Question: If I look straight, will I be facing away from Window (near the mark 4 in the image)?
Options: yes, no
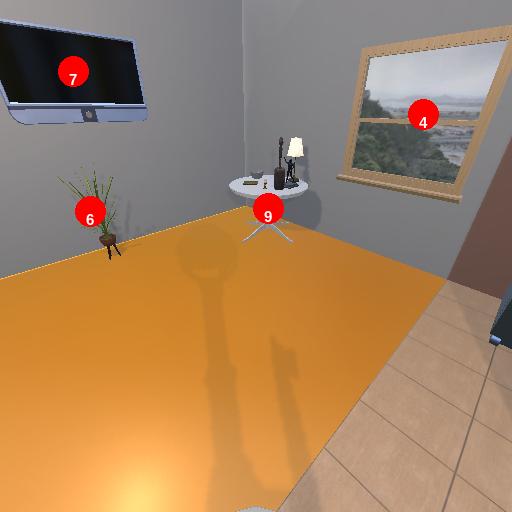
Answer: yes